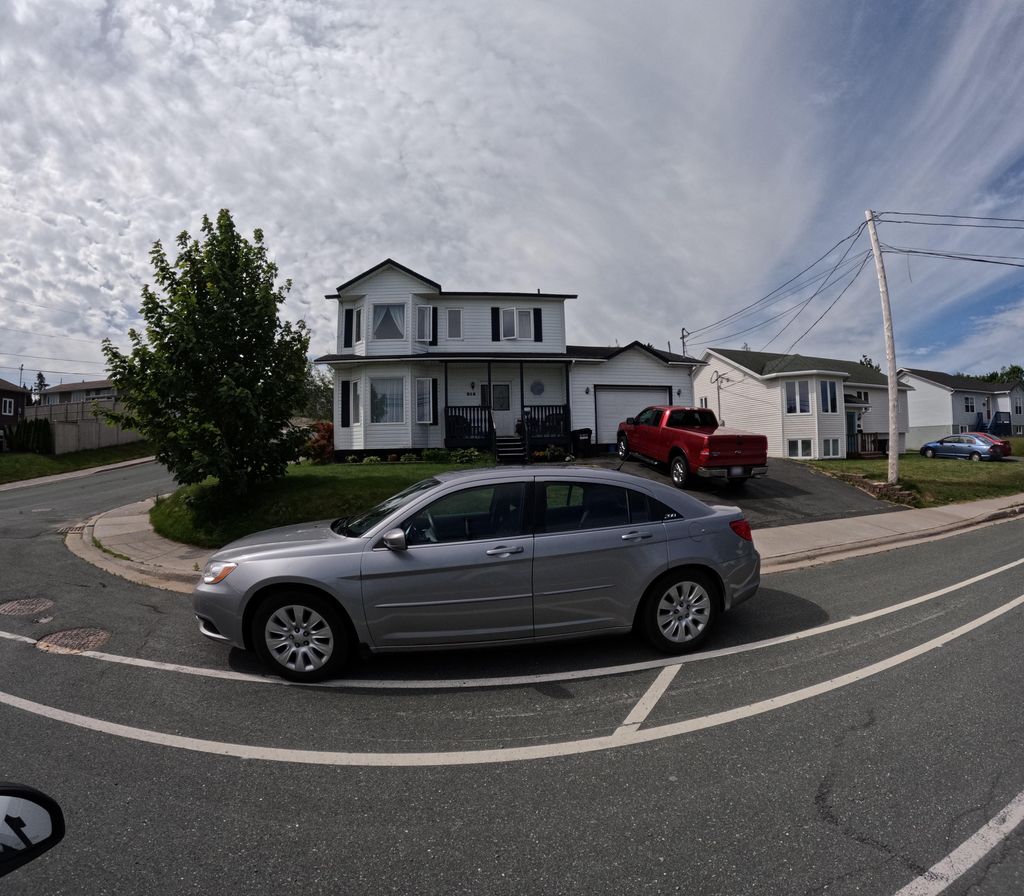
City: st_johns